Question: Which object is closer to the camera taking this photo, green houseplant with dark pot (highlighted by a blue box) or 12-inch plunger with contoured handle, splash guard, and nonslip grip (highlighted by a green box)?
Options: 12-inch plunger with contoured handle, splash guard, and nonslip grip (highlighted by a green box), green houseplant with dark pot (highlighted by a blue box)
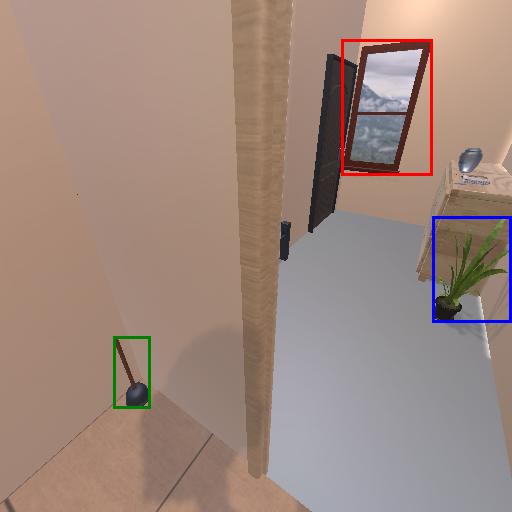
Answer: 12-inch plunger with contoured handle, splash guard, and nonslip grip (highlighted by a green box)